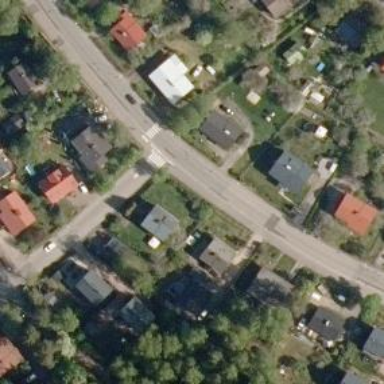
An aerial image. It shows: Road with "give way" sign.